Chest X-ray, PA view. Patient: 34 years old, sex F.
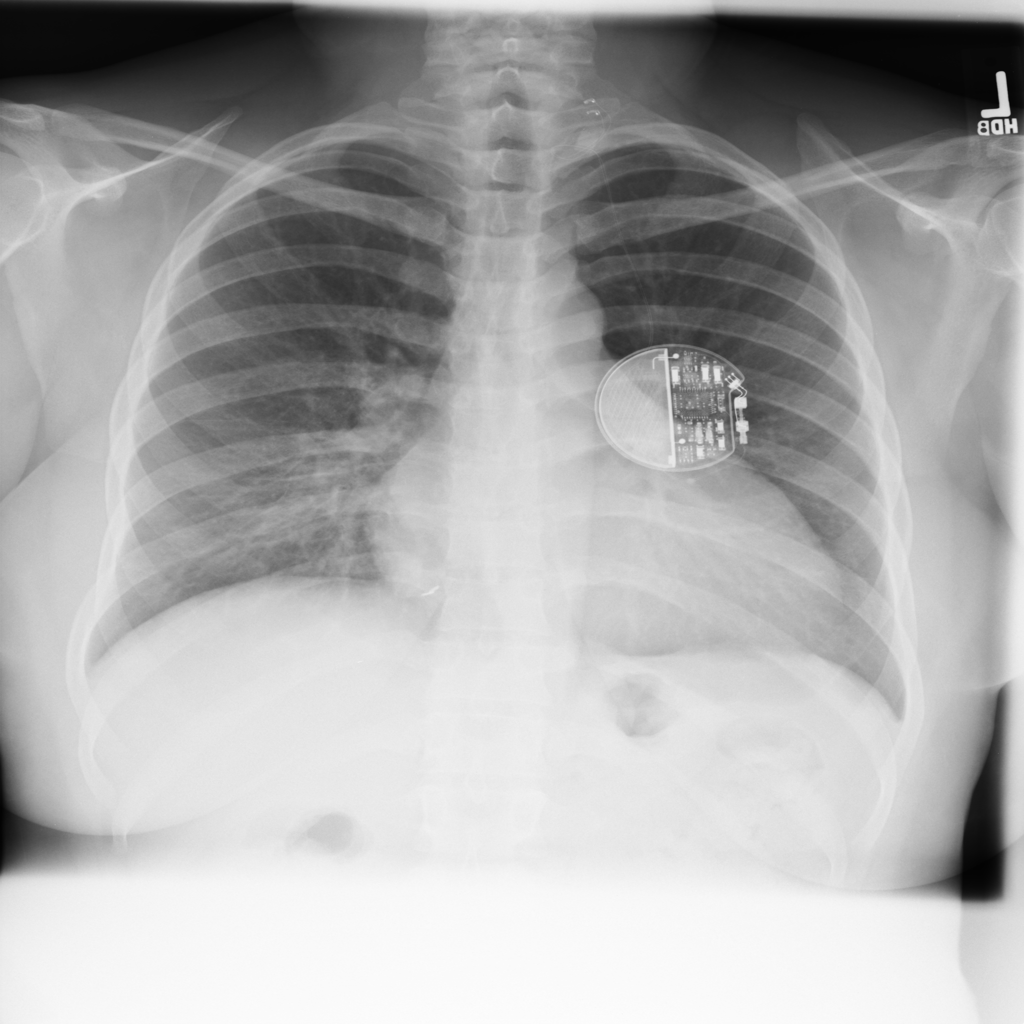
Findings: Cardiomegaly, Effusion